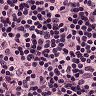
Metastatic tissue present: no